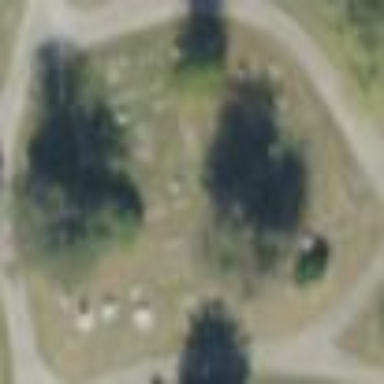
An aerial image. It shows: Cemetery.